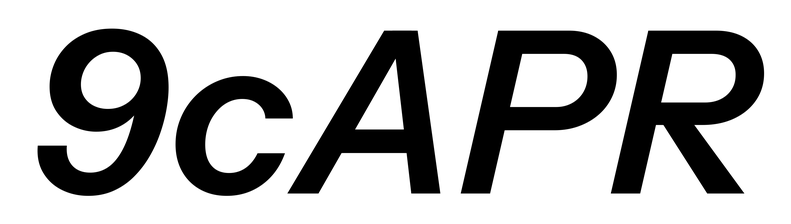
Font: InstrumentSans-Italic_SemiBold_Italic